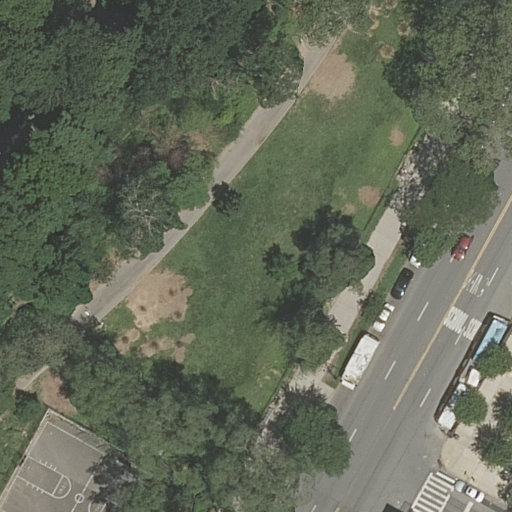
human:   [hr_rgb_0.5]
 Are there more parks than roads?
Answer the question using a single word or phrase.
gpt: no

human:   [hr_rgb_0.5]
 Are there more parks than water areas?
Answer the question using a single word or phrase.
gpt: yes

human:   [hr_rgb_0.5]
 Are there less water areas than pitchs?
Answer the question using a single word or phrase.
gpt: yes

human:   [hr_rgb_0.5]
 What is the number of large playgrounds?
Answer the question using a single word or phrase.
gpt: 0

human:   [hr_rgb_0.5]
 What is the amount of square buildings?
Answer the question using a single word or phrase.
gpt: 0

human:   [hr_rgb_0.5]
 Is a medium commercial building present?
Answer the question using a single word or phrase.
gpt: no

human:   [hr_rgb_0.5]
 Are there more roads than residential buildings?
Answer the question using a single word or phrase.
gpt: yes

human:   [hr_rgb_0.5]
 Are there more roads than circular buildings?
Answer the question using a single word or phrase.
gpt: yes

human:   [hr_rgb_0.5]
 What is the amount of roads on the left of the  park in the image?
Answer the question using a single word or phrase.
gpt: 0

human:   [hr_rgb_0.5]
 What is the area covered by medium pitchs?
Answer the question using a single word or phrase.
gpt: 446m2

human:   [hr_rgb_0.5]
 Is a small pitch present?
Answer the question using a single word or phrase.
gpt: no

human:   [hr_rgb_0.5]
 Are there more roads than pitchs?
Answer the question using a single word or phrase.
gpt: yes

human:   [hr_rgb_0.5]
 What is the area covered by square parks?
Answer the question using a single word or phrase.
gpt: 0m2

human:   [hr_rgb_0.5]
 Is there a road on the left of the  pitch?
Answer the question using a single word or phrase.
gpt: yes

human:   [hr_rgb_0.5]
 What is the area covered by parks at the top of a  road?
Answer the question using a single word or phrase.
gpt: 0m2

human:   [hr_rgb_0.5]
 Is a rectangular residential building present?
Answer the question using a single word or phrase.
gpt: no

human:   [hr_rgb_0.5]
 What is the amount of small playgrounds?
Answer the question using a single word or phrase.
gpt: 1

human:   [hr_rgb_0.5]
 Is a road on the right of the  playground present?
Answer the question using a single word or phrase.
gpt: no

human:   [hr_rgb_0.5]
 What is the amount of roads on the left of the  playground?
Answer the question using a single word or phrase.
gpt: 3

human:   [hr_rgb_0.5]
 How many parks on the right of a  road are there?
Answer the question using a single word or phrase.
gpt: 0

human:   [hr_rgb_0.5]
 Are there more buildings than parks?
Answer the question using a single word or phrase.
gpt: no

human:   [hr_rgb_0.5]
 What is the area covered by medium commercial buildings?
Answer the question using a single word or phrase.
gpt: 0m2

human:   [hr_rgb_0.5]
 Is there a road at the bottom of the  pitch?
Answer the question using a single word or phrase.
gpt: yes

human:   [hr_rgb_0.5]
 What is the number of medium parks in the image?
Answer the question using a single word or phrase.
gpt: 0

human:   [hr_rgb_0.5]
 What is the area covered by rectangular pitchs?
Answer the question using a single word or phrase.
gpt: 446m2

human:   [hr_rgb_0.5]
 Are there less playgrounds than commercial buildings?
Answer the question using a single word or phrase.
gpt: no

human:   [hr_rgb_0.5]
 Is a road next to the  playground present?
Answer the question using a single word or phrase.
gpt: yes

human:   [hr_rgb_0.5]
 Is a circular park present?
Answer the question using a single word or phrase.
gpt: no

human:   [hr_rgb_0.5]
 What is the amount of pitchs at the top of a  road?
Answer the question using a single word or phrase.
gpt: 0

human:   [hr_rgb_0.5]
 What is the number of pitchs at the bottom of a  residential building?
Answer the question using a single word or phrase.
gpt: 0

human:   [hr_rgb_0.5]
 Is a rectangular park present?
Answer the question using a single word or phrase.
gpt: no

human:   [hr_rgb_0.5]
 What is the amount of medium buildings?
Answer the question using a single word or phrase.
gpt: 0

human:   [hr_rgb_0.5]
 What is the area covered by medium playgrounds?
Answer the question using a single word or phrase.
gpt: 0m2

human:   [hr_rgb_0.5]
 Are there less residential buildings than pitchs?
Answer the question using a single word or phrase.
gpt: yes

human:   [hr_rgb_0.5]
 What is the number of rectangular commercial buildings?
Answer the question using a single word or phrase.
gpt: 0

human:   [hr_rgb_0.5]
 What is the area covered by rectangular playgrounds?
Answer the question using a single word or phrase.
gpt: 72m2